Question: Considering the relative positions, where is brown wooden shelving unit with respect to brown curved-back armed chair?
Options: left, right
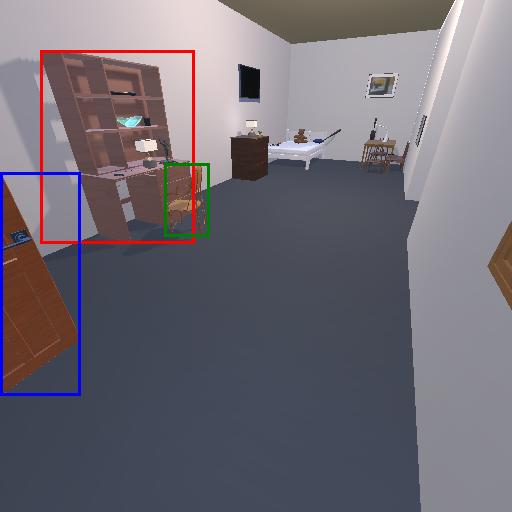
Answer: left